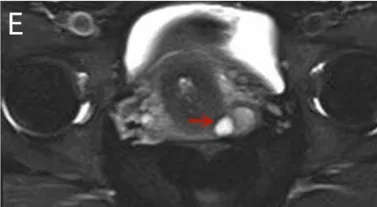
(E) Enhancement of the left side of the lesion was observed after intravenous injection of contrast medium.
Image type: radiology (mri)